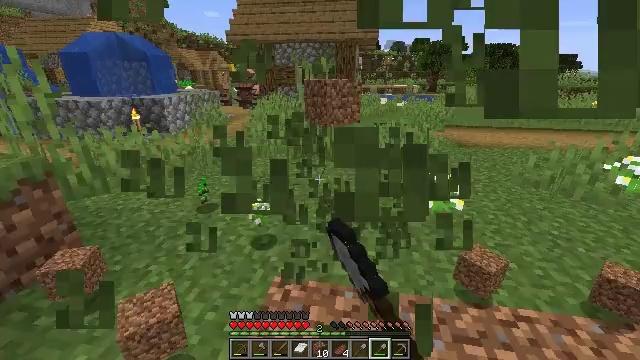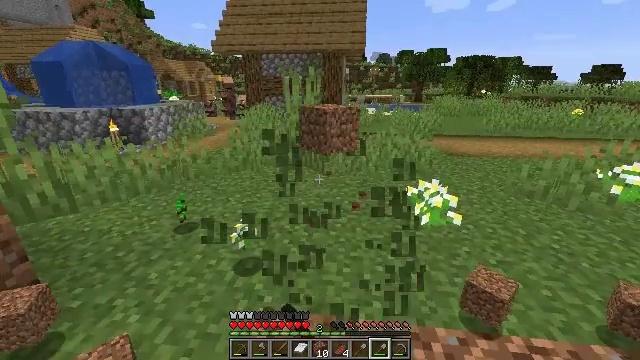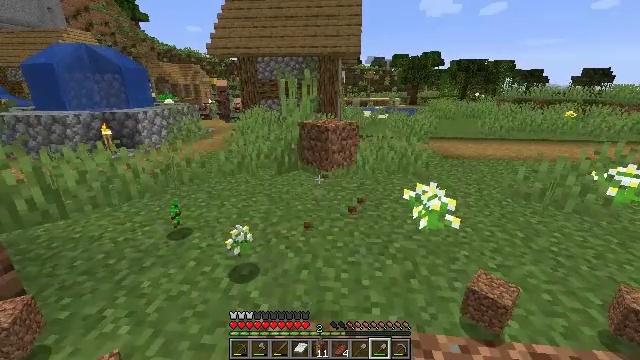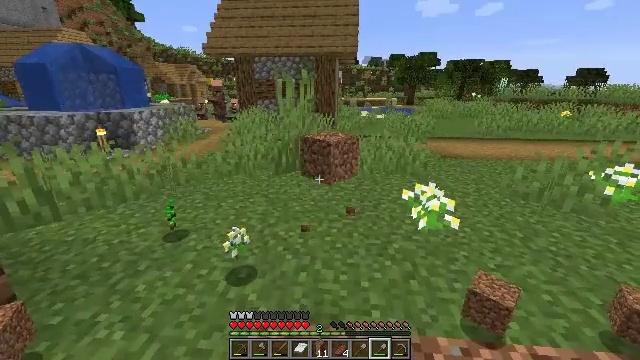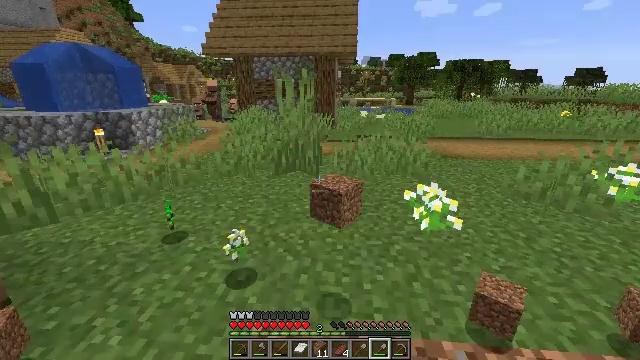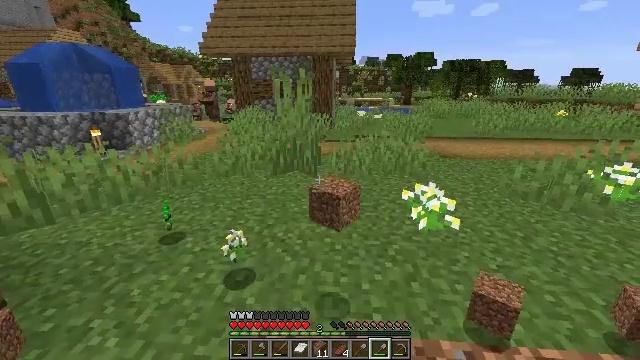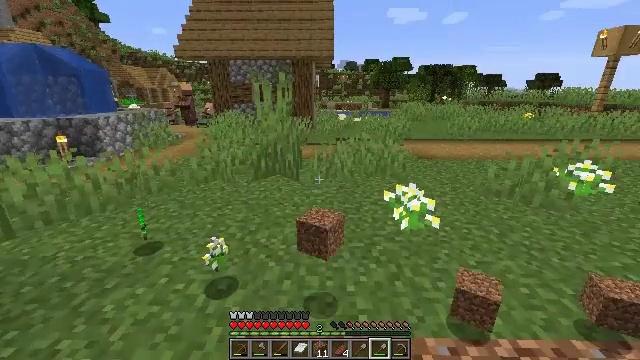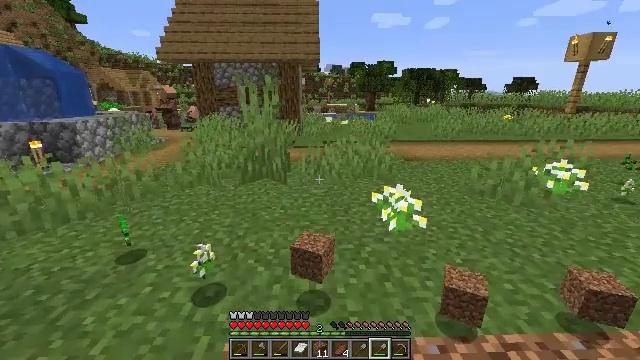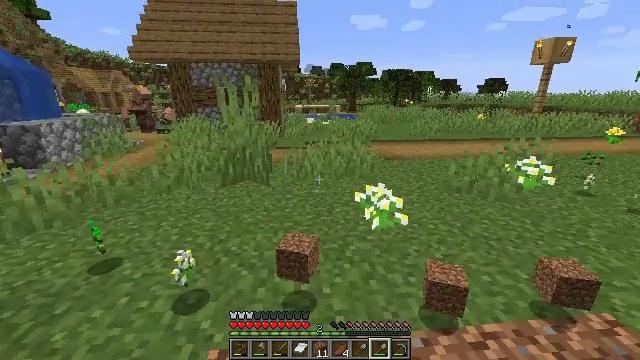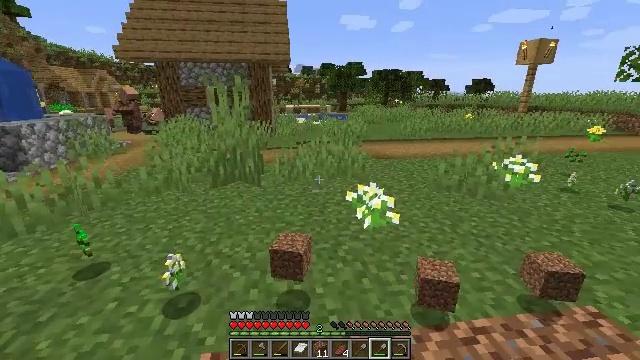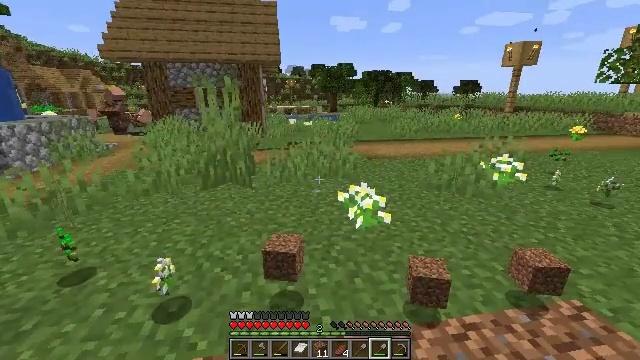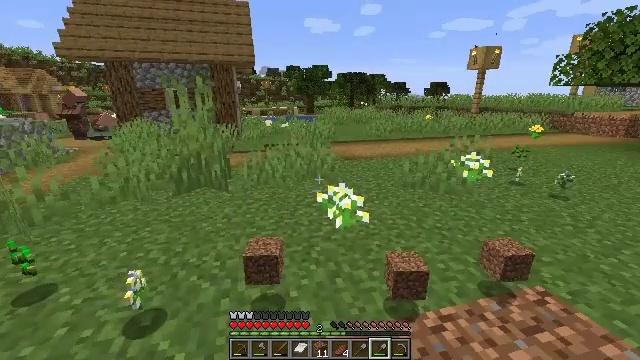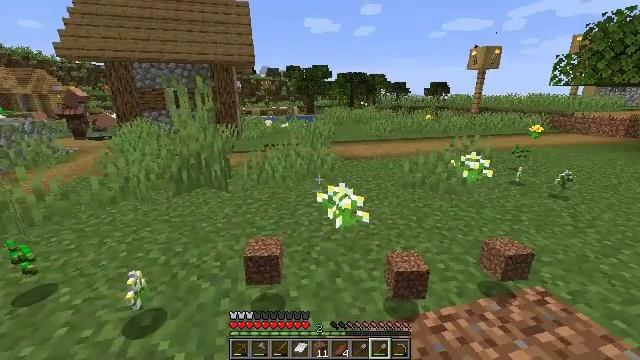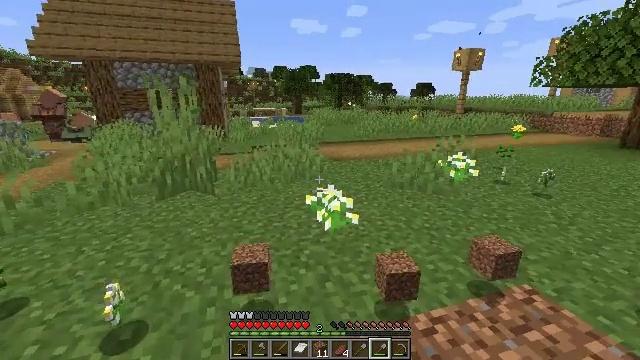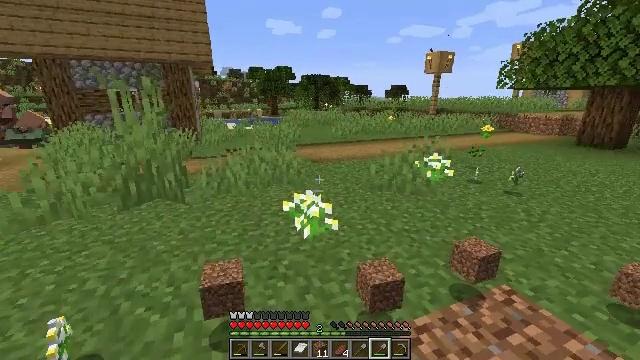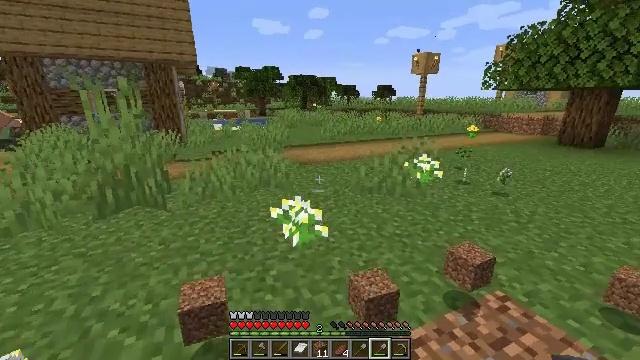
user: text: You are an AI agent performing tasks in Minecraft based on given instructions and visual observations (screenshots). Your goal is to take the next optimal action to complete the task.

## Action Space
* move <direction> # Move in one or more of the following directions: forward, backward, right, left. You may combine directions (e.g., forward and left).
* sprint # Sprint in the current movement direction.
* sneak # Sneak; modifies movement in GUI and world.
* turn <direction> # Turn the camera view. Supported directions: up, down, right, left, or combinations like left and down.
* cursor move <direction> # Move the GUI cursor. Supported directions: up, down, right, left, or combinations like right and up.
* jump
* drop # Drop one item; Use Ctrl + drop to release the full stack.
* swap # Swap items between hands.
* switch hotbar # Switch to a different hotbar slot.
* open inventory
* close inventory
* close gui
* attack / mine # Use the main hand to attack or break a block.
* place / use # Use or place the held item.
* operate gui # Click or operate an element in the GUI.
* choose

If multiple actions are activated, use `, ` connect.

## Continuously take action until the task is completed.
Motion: motion action
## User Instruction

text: Collect the azure bluet for decoration.
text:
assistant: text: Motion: turn right and up, attack / mine
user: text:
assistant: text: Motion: attack / mine
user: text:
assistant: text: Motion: attack / mine
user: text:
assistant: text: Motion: attack / mine
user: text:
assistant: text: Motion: attack / mine
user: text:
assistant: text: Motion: turn right, attack / mine
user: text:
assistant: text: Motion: turn right
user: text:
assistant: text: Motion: turn right
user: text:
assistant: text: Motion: turn right
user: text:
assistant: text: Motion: turn right
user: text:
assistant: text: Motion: turn right
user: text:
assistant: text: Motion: no_op
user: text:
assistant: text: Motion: move forward, turn right
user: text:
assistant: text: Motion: move forward, turn right
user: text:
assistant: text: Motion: move forward, turn right
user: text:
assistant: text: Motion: move forward, turn right
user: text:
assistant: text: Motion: move forward, turn right
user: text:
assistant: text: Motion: move forward
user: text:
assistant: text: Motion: move forward, turn right
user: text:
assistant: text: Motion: move forward, turn right
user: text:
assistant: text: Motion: move forward, turn right and up
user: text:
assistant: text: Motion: move forward, turn right
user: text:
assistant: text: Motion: move forward, turn right
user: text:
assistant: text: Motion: move forward, turn right
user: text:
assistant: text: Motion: move forward, turn right and up
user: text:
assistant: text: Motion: move forward, turn right
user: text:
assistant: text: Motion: move forward, turn right
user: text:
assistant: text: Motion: move forward, turn right
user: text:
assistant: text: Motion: move forward, turn right
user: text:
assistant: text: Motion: move forward, turn right